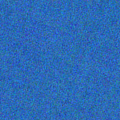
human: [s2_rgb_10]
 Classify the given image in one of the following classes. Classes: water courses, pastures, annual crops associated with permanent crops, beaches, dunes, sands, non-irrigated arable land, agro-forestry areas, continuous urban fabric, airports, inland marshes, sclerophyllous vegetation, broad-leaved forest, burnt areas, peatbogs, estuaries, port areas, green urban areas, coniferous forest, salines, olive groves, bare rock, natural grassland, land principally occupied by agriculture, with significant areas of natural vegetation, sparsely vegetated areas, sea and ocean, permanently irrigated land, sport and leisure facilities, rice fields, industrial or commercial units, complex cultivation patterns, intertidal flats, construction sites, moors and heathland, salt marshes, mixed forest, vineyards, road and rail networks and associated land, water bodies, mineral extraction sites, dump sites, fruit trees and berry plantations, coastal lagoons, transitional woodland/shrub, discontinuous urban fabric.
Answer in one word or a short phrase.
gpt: sea and ocean